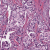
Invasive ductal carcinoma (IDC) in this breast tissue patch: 0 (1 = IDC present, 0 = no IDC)